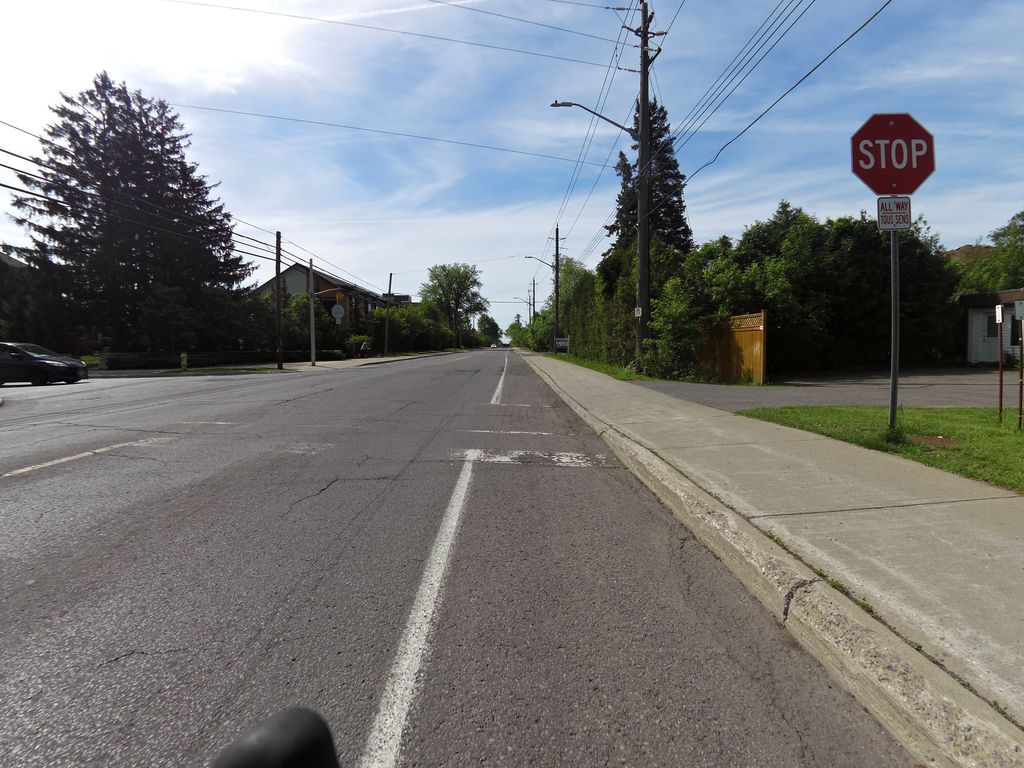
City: ottawa-gatineau